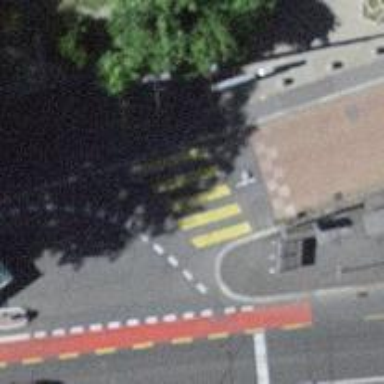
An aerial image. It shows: Uncontrolled zebra crossing with zebra markings.